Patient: sex M, age 44
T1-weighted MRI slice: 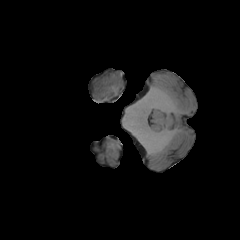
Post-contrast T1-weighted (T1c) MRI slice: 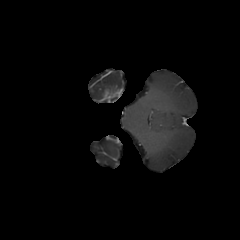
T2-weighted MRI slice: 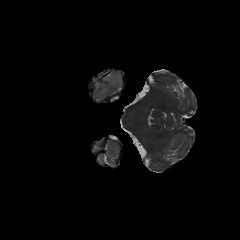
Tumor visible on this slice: yes
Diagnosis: Glioblastoma, IDH-wildtype
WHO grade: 4